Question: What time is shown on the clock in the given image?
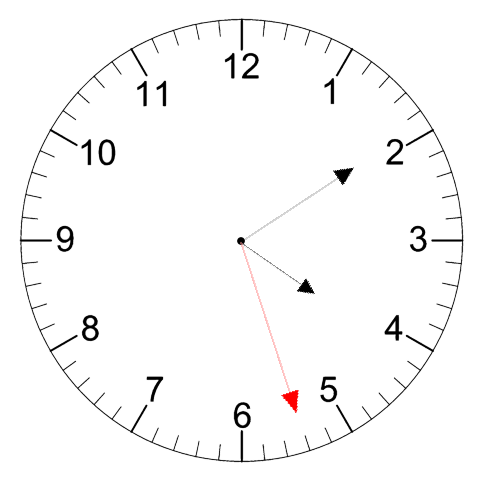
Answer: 04:09:27